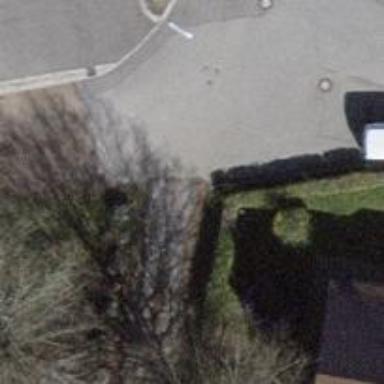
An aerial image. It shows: Bollard barrier.